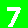
Digit: 7